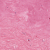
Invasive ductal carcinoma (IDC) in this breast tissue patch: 0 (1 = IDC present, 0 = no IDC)